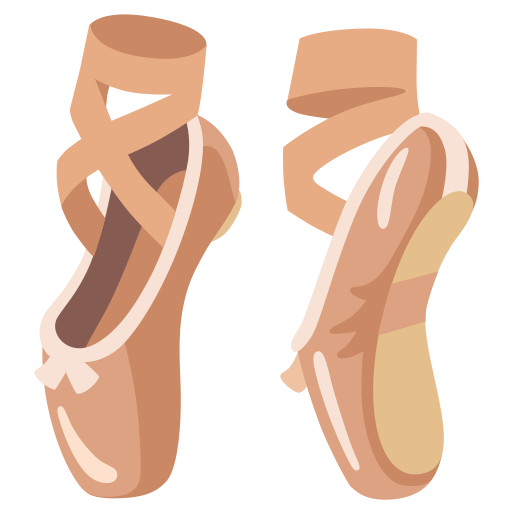
Emoji: 🩰